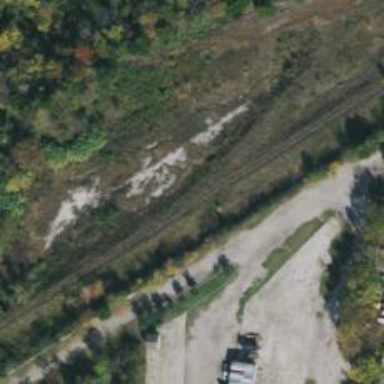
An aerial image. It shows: Abandoned railway.